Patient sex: M
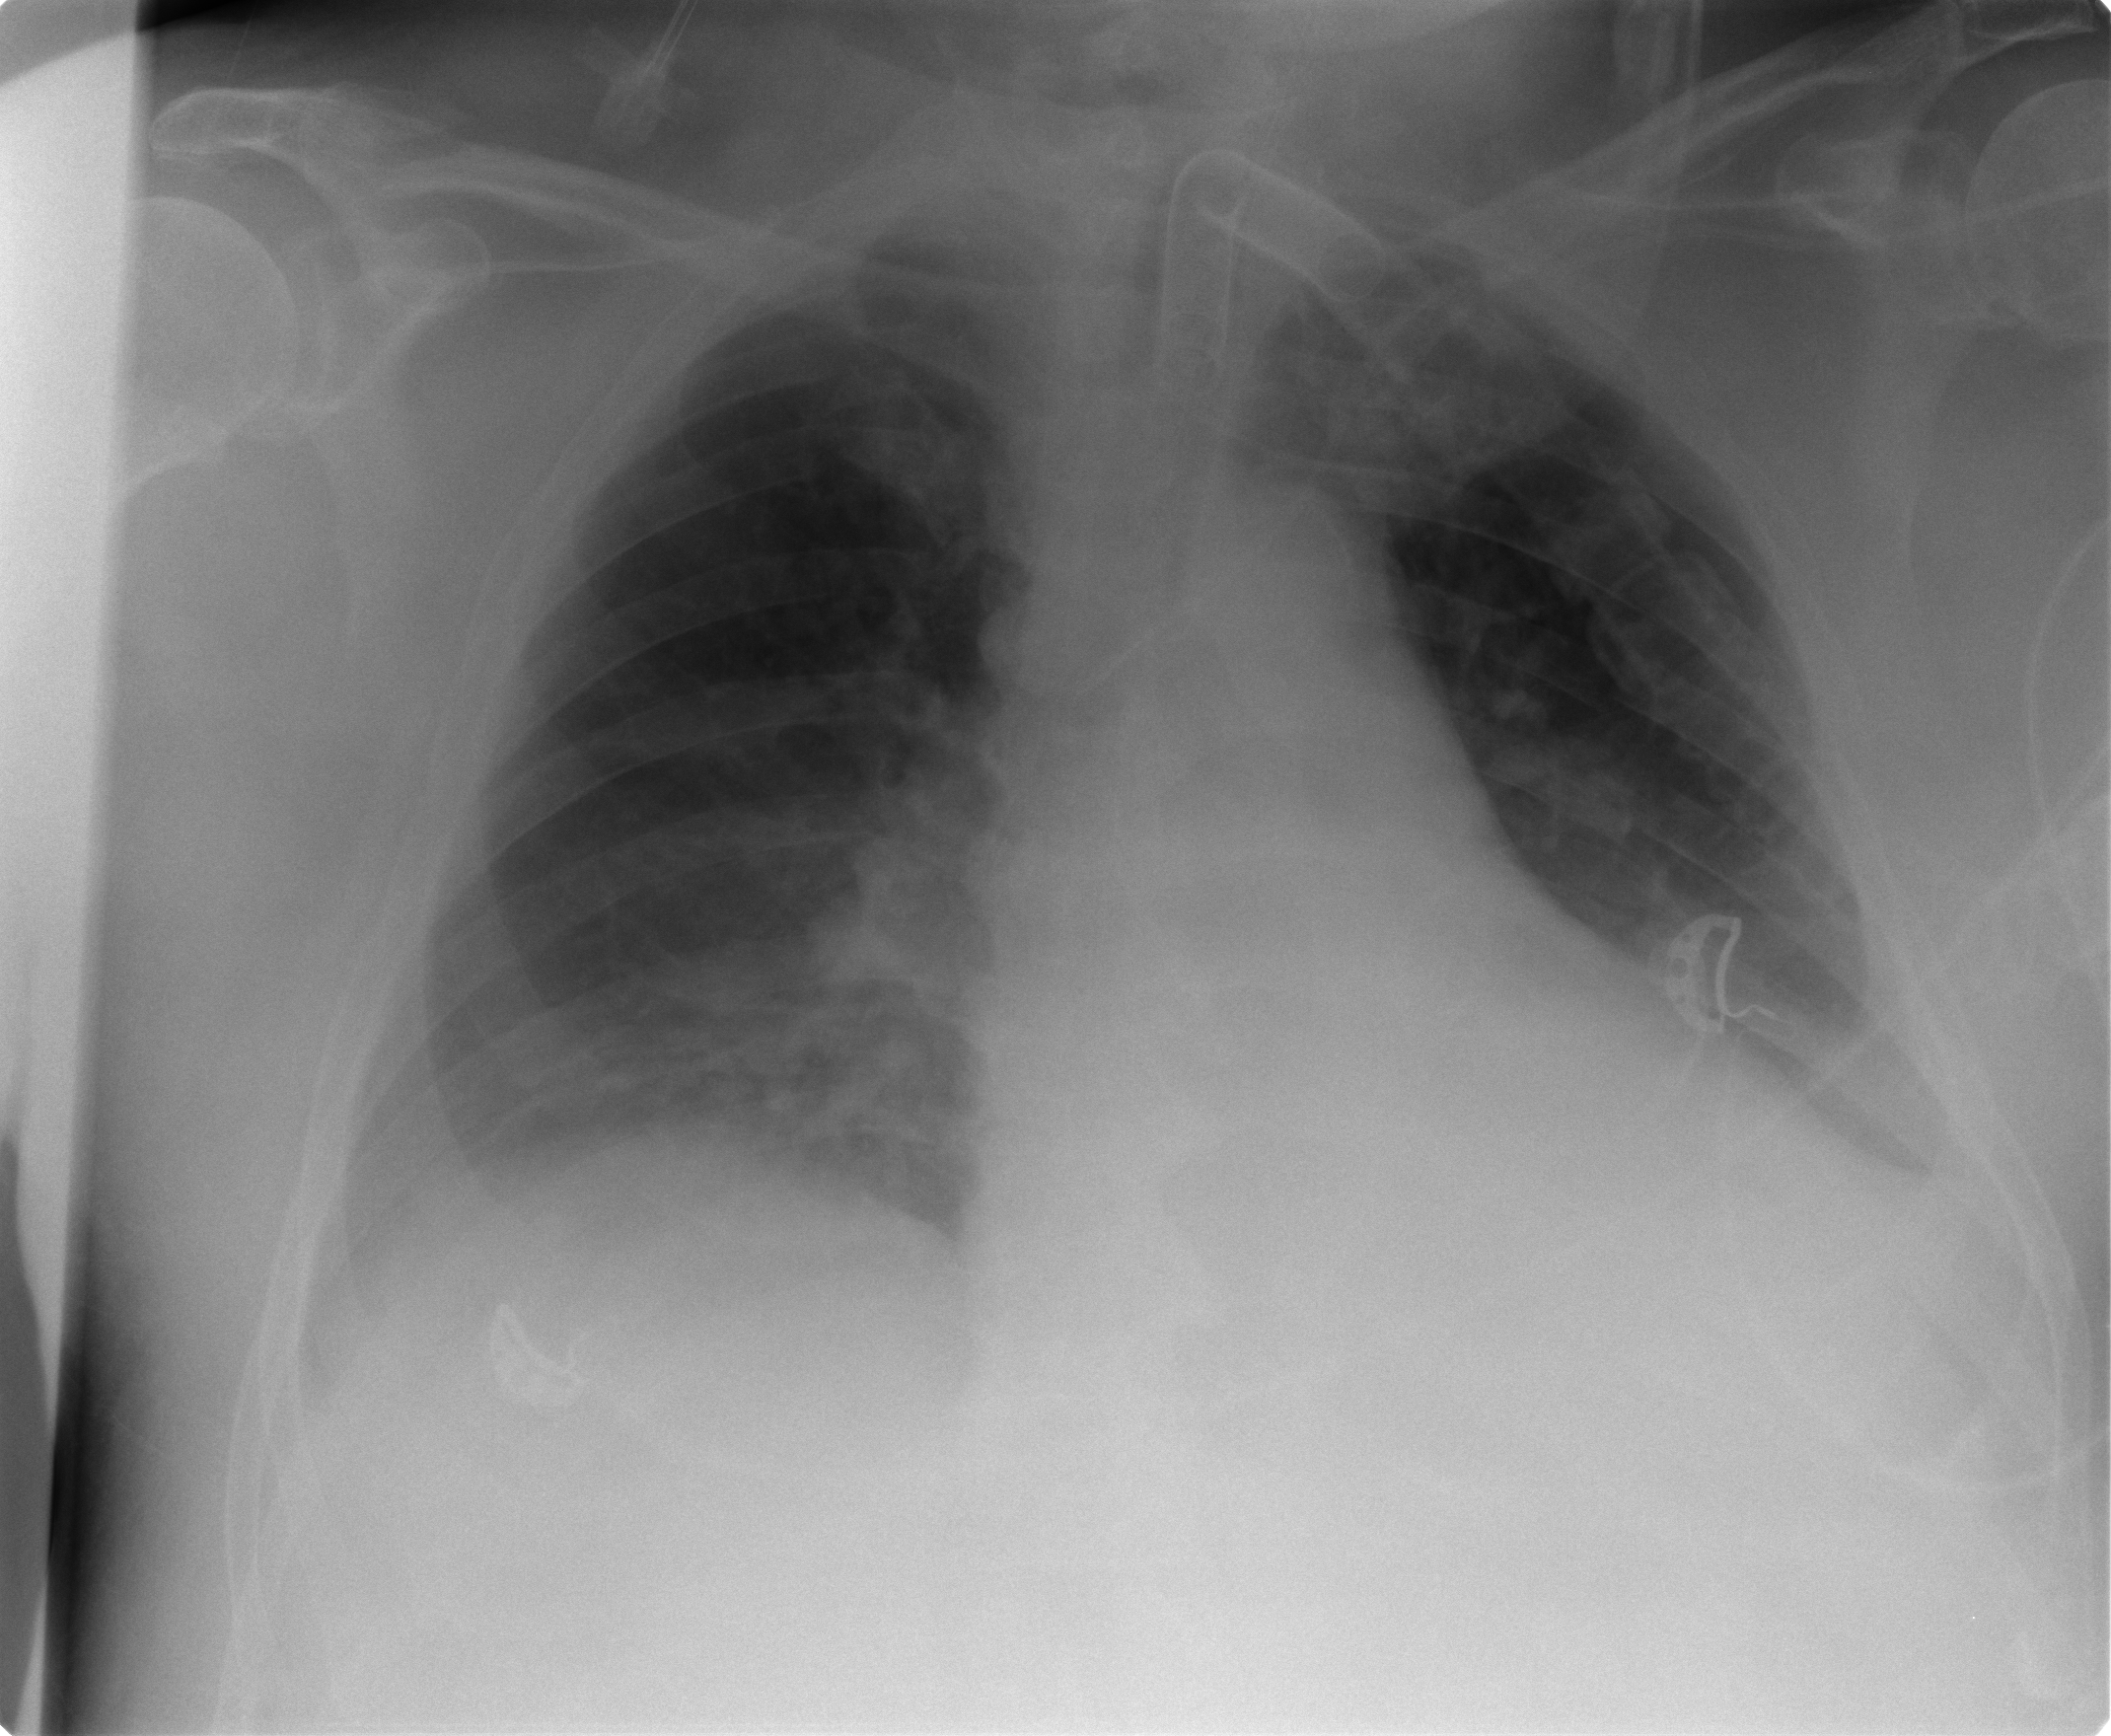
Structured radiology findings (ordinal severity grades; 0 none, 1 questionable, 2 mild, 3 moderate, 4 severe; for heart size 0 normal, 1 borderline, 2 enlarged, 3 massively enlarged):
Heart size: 2
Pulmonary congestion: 2
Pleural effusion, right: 2
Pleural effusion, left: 2
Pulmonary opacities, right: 0
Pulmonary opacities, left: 0
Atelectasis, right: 2
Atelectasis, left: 2